Question: I have an application which resides in menu bar, pretty much like this one

And I'm trying to create a preference pane for it, as described in <URL>.
That guide shows how to create both prefpane plugin for System Preferences and preference window for standalone application. Yet, in the second case, it seems to be missing something.
So, I have main application class with '-(IBAction) displayPreferences:(id)sender;' action called when user clicks 'Preferences...' in the menu.
And I also have controller extending 'NSPreferencePane' and connected to 'NSWindow' object in Interface Builder (just likes docs describe).
The question is, how to connect them? I.e.,
'''
-(IBAction) displayPreferences:(id)sender {
// what do we write here to display preferences window?
}
'''
Thank you!
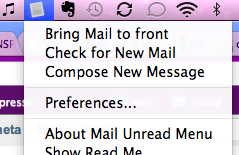
Answer: If you want to have System Preferences open to your preference pane, you can create a file URL to your '.prefPane' bundle and then send that to <URL>.